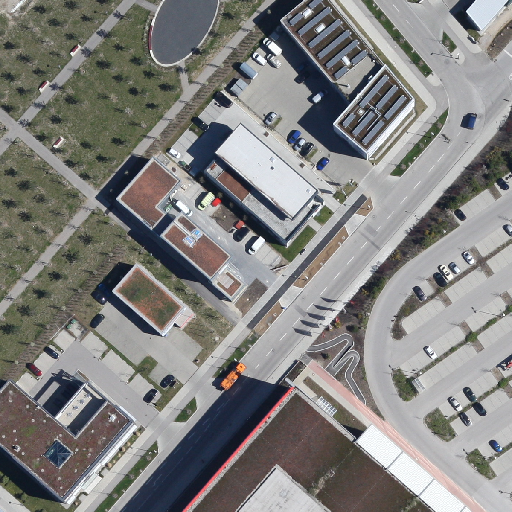
Referring expression: bikeway